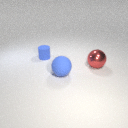
small blue rubber cylinder behind large blue rubber sphere